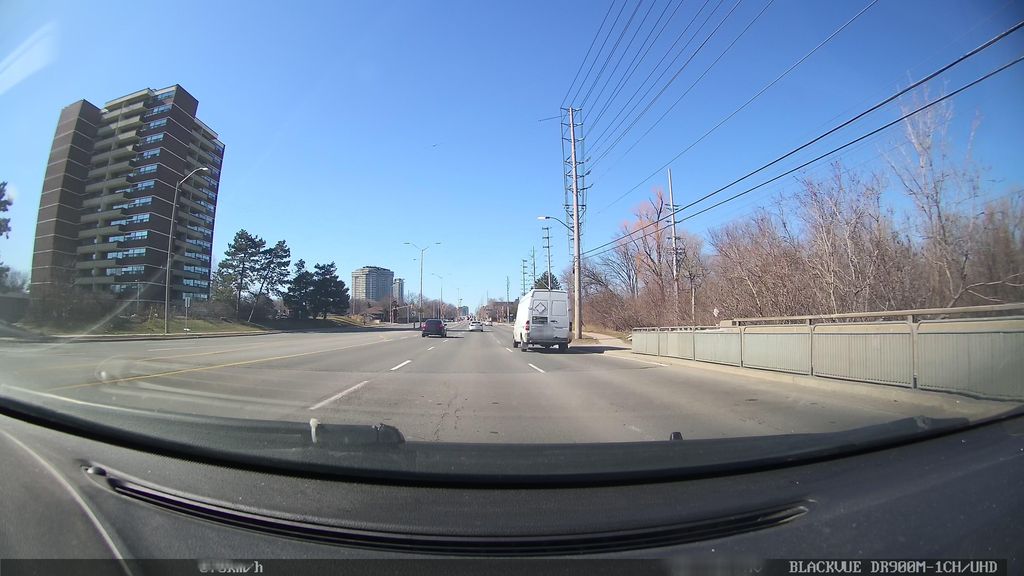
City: toronto